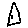
Label: triangle